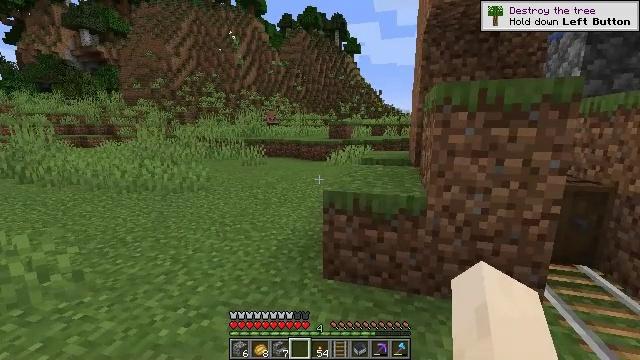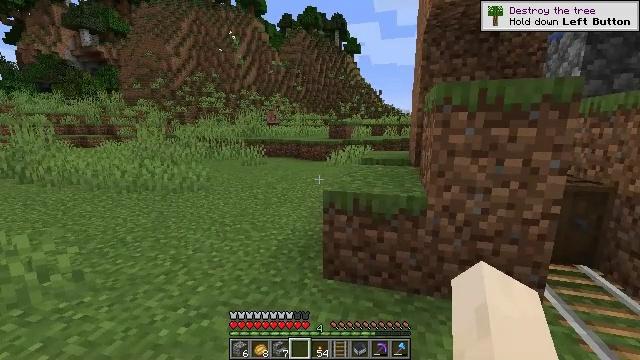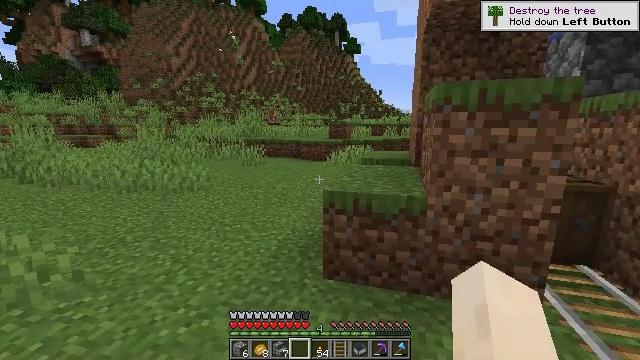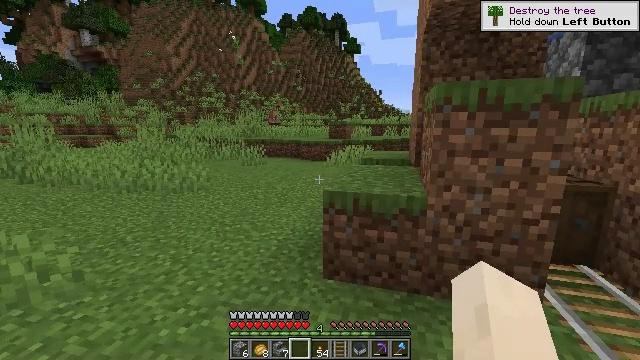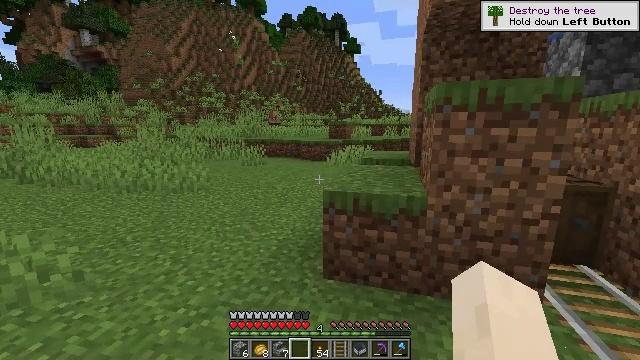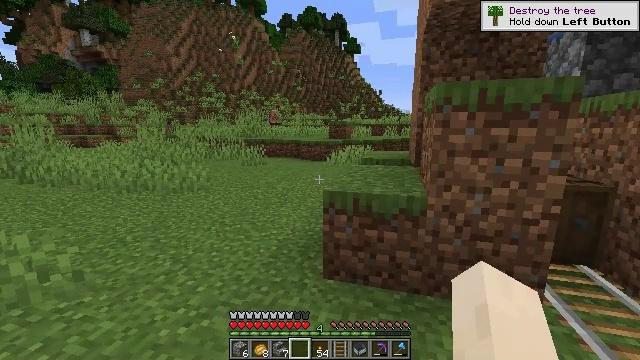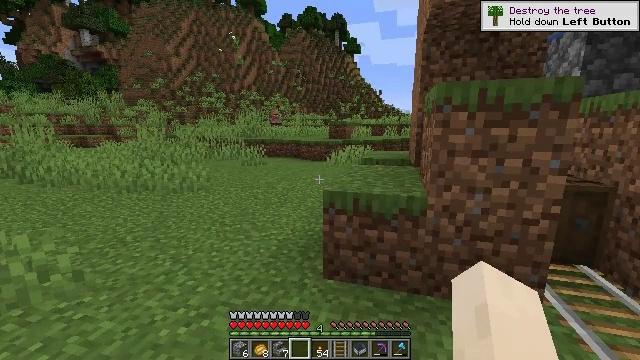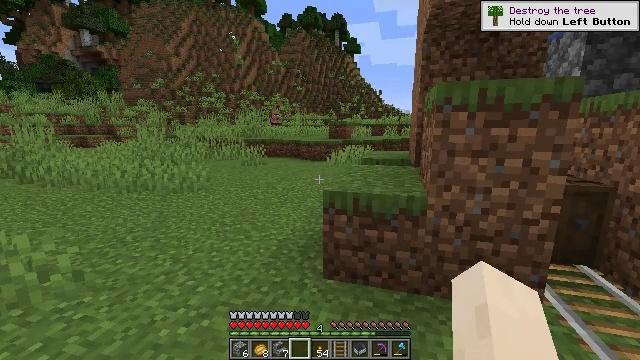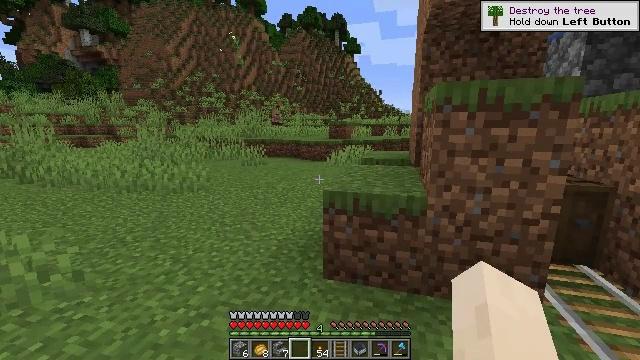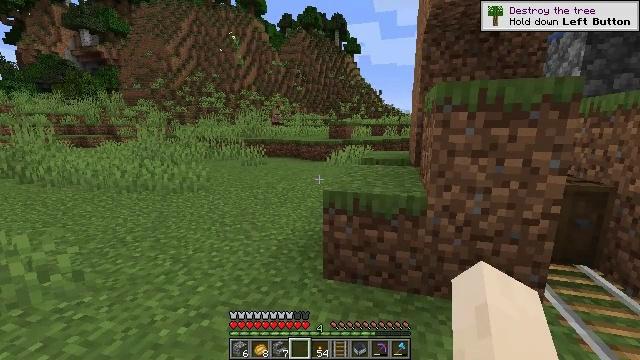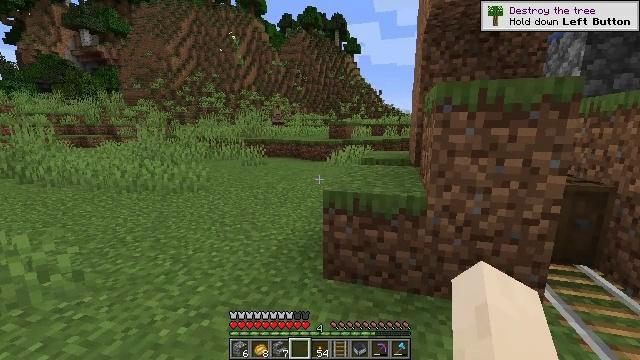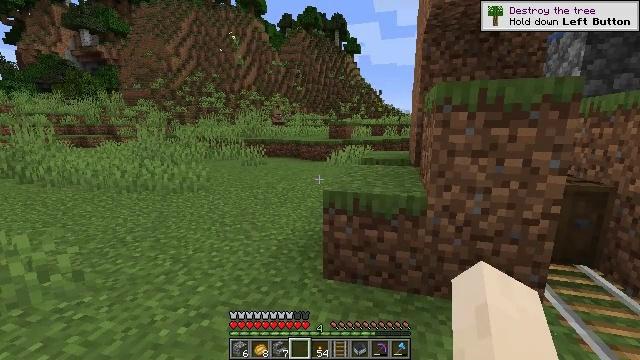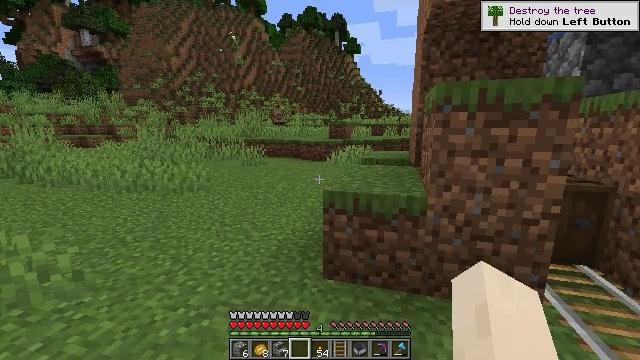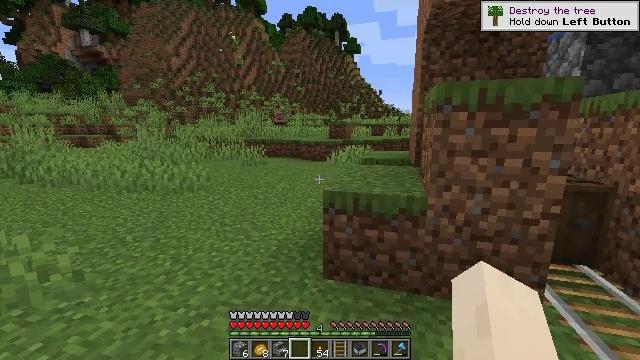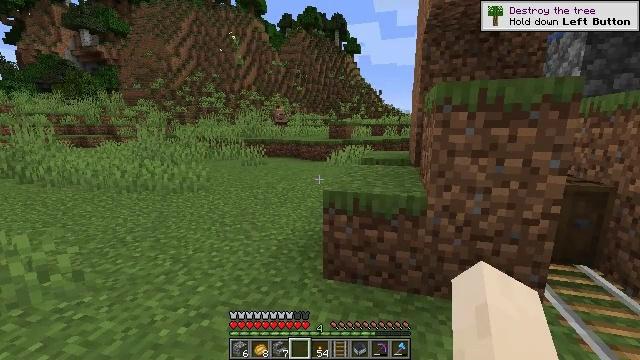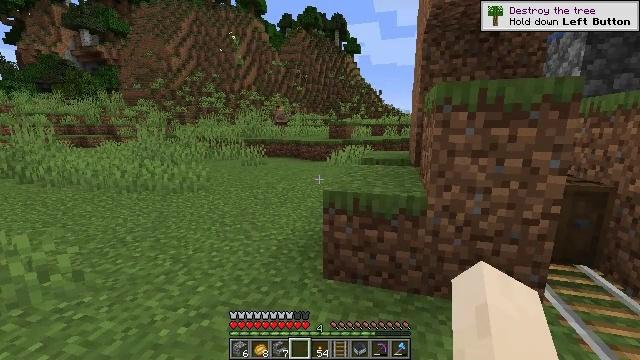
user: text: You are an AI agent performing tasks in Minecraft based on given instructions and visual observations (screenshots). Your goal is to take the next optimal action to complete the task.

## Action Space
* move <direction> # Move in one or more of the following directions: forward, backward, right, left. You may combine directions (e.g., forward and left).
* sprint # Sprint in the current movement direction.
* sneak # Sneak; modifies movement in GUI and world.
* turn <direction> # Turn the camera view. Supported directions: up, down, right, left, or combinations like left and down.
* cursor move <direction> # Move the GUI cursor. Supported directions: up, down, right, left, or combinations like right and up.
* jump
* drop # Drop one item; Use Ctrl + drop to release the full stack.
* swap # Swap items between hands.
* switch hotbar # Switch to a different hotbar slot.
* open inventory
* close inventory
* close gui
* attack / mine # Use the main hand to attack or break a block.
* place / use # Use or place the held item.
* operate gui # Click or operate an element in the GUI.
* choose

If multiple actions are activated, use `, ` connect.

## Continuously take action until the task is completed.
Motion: motion action
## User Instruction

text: Destroy the barrel to use elsewhere.
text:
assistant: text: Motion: no_op
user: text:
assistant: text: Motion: no_op
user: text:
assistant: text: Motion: no_op
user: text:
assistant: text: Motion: no_op
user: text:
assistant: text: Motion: no_op
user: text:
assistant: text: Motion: no_op
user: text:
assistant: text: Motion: no_op
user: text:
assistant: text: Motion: no_op
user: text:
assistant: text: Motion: no_op
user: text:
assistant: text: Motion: no_op
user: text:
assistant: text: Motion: no_op
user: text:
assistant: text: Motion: no_op
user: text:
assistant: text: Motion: no_op
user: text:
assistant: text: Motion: no_op
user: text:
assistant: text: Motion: no_op
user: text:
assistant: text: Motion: no_op
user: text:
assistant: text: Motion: no_op
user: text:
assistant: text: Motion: no_op
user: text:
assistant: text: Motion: no_op
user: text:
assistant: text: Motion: no_op
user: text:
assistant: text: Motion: no_op
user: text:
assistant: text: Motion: no_op
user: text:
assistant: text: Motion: no_op
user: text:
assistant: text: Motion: no_op
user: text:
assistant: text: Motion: no_op
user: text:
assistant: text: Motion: no_op
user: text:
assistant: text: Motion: no_op
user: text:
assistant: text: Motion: no_op
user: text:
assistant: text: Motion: no_op
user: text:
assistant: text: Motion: no_op